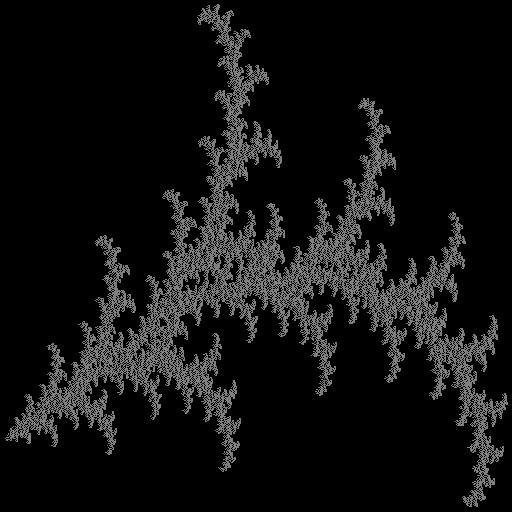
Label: branch